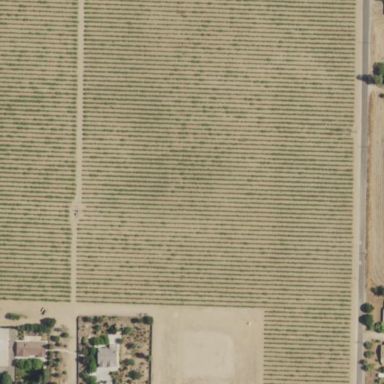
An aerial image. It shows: Vineyard.